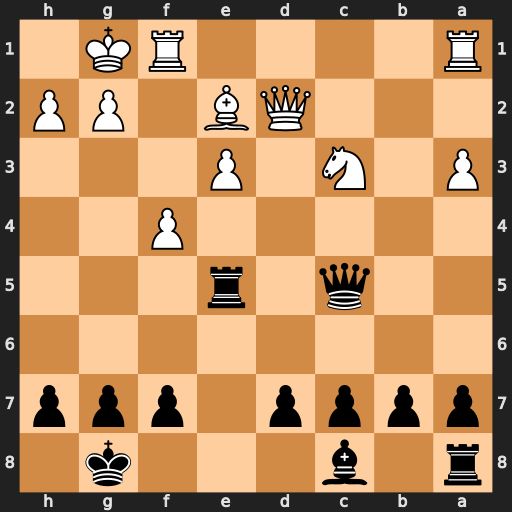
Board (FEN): r1b3k1/pppp1ppp/8/2q1r3/5P2/P1N1P3/3QB1PP/R4RK1
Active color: b
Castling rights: -
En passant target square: -
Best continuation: Rxe3 Na4 Rxe2+ Nxc5 Rxd2